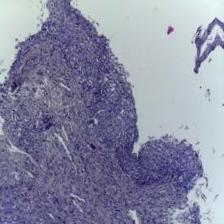
Diagnosis: OSCC